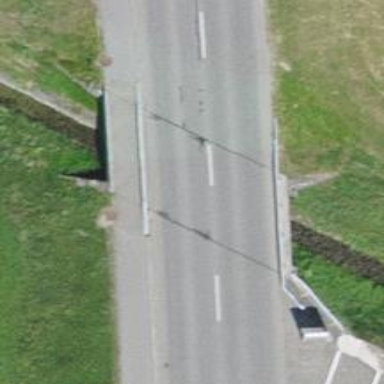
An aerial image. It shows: Primary highway on asphalt bridge.